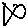
Label: fish